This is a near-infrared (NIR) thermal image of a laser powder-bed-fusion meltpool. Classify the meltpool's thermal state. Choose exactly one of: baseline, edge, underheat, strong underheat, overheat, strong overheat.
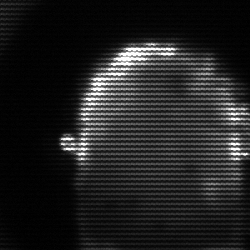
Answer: baseline